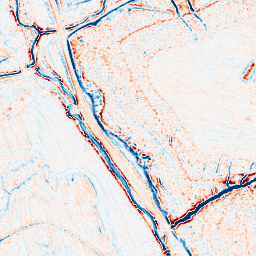
Category: edge_preserving
Decomposition family: anisotropic_diffusion
Decomposition parameters: iterations: 10
kappa: 100
gamma: 0.15
Upsampling method: bilinear
Upsampling parameters: scale: 8
Upsampling scale: 8